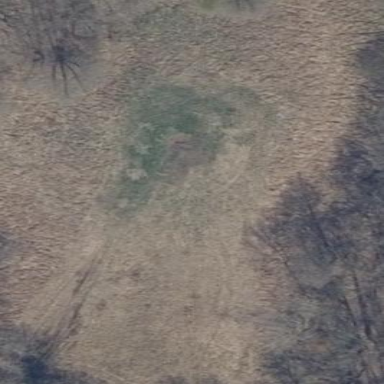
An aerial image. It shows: Open area covered with grass.